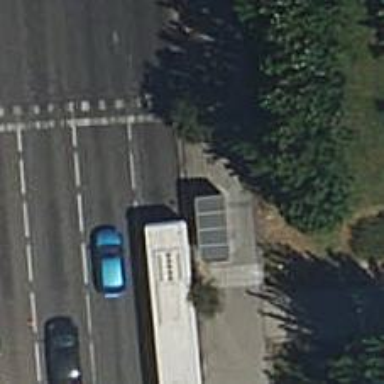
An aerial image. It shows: Bus stop with platform for public transport.